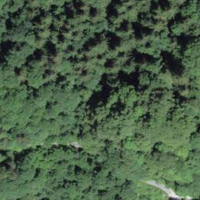
EUNIS habitat code: 44
Species observed at this site:
Fragaria vesca